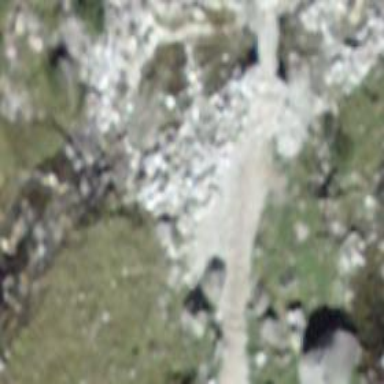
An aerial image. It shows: Path on the ground.